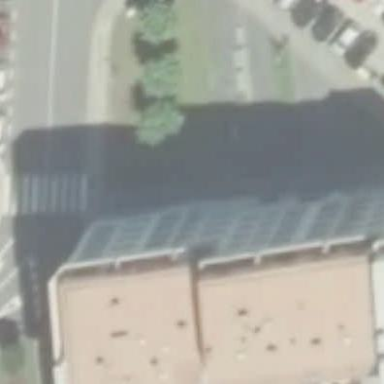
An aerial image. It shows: Part of building is shown in the image.